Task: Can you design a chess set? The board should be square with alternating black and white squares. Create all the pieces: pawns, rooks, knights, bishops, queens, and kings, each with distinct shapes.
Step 3748:
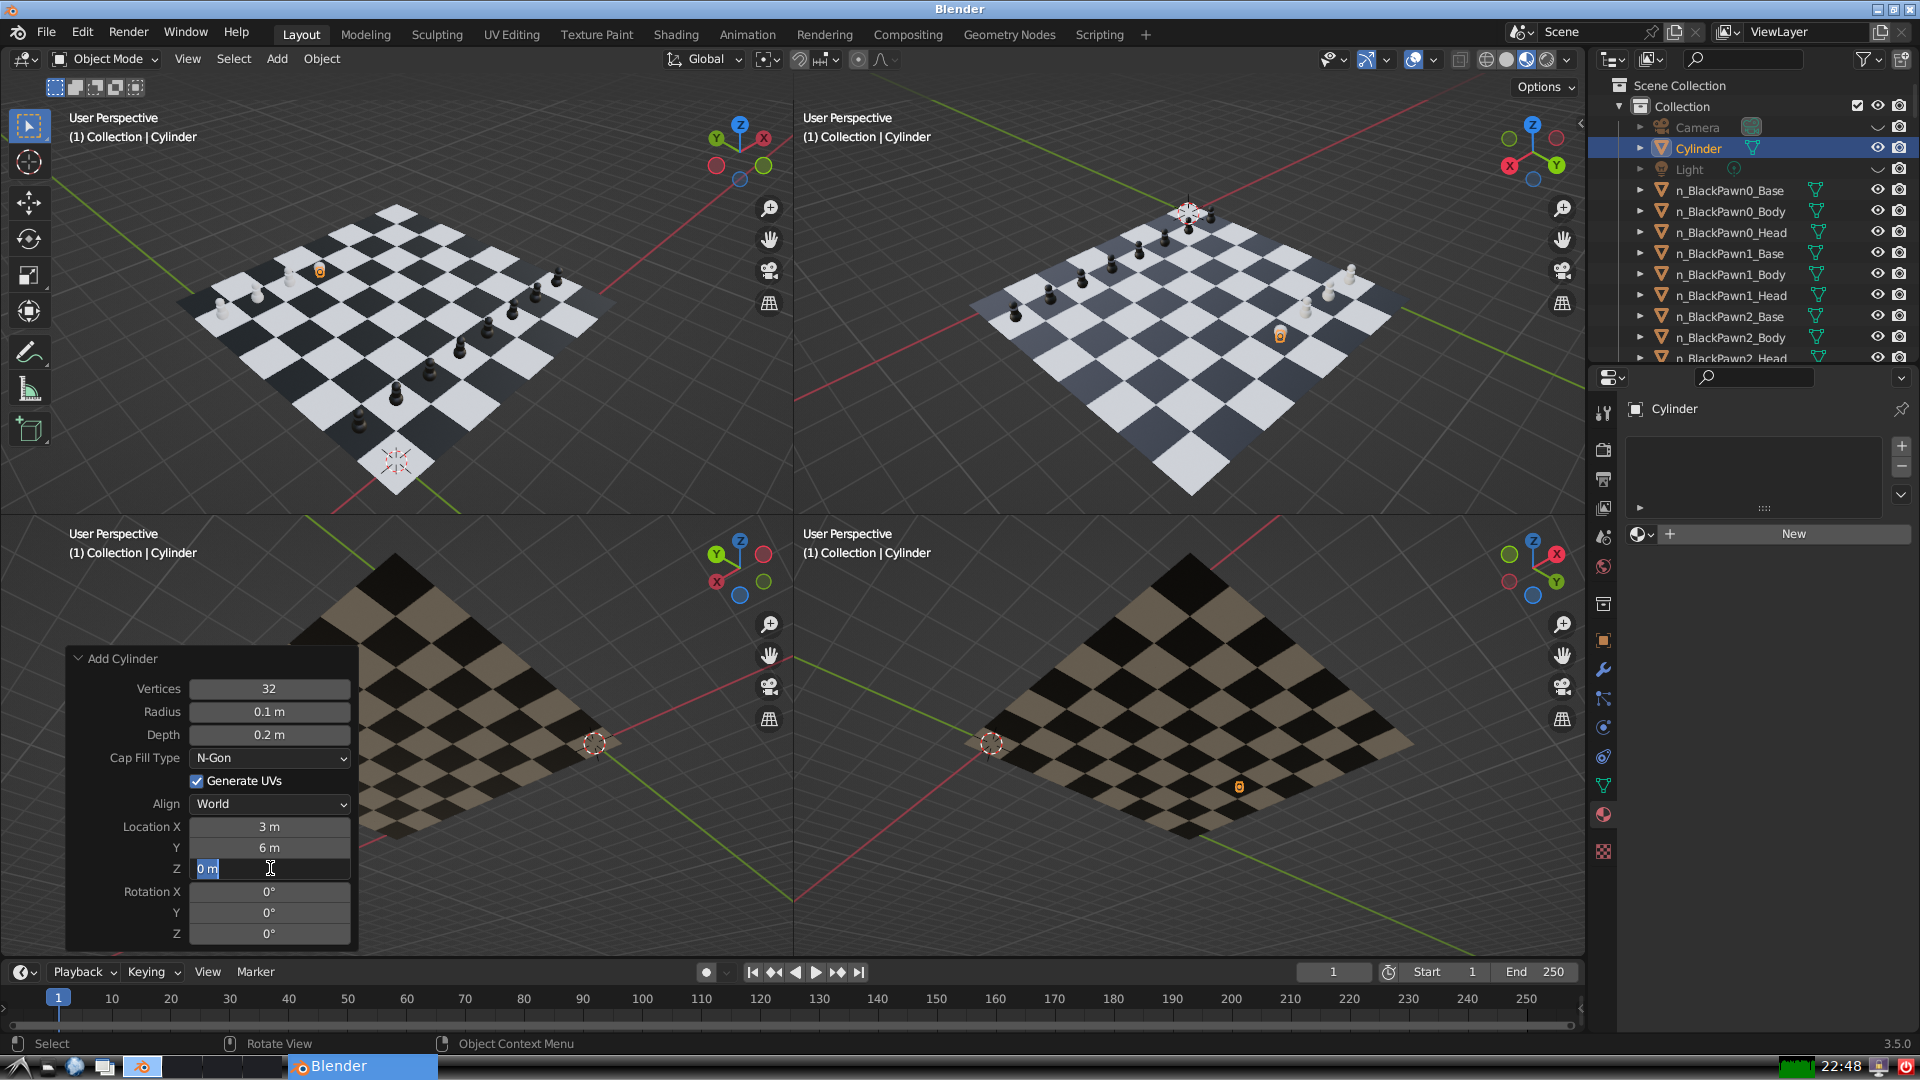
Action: input_text: 0.3